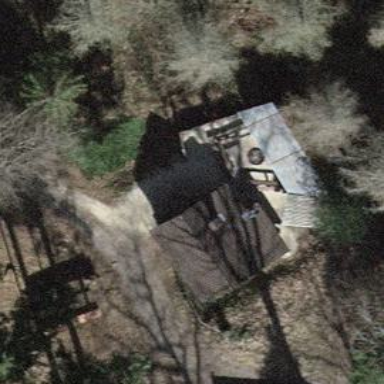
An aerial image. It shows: Cabin is depicted in the image.